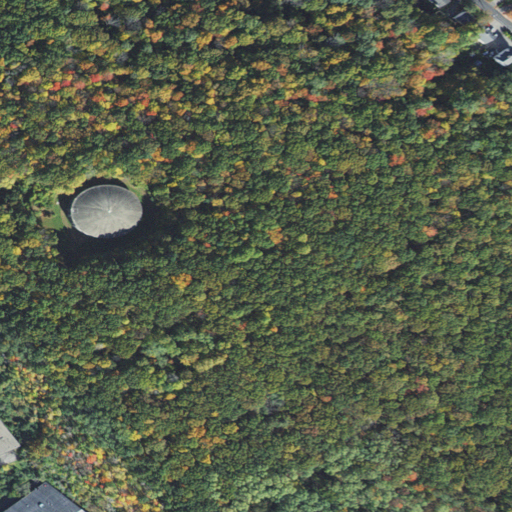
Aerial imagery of mountain in Massachusetts named Ward Hill containing deciduous forest, medium intensity development, low intensity development, high intensity development, and open development